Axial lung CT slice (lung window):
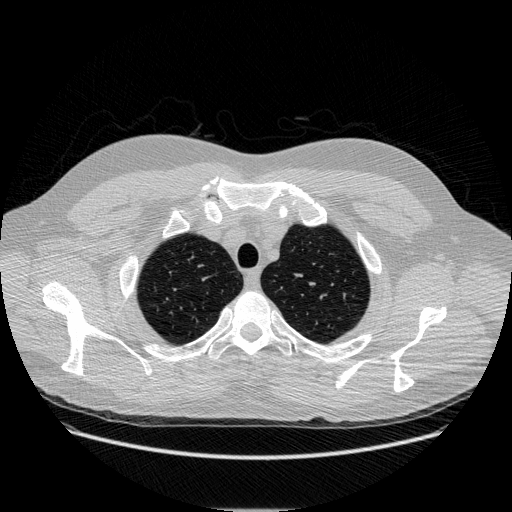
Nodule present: no